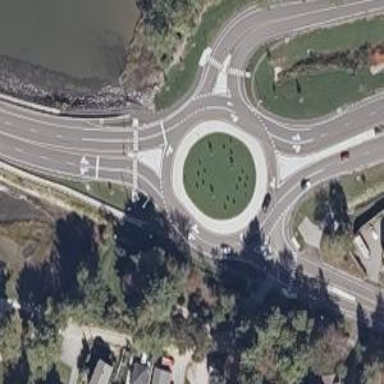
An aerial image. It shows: Asphalt road designated as trunk highway that features roundabout.